Field crop: maize
Growth stage: 2
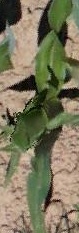
Species: maize